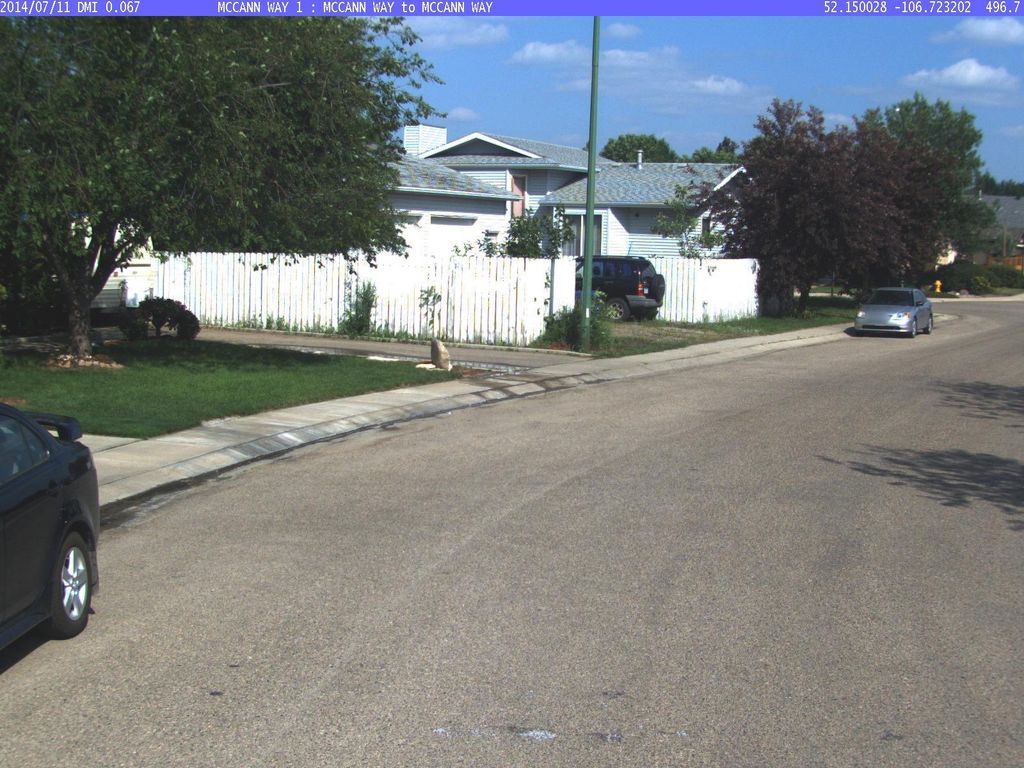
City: saskatoon